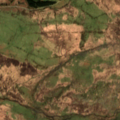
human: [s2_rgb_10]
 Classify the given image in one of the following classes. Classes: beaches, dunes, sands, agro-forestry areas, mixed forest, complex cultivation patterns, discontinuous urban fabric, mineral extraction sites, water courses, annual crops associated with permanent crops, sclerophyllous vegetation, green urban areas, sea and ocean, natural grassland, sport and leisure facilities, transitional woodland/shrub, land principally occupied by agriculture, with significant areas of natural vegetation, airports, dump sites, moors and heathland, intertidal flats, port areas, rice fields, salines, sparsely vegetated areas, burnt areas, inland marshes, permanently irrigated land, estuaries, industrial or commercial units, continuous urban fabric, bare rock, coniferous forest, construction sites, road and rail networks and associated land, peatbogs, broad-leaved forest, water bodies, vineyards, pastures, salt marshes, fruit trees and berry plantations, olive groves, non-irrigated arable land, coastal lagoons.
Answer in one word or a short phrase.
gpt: coniferous forest, natural grassland, peatbogs